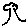
Label: tree